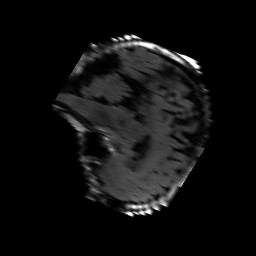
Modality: FLAIR
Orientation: sagittal
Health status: ill
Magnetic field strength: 3 T